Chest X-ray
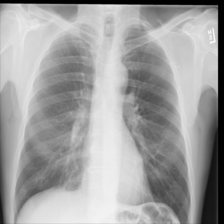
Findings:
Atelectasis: negative
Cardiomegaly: negative
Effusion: negative
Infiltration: negative
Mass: negative
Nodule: negative
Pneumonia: negative
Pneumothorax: negative
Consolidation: negative
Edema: negative
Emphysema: negative
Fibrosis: negative
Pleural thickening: negative
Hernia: negative